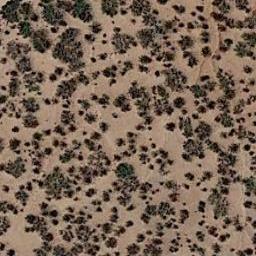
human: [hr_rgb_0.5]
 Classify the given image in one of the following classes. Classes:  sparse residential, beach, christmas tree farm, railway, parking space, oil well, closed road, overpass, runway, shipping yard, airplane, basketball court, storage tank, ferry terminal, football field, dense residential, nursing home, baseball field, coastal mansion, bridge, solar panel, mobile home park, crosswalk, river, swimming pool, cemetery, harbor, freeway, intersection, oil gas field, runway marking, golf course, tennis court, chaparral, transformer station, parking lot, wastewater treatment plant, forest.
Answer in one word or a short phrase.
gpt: chaparral